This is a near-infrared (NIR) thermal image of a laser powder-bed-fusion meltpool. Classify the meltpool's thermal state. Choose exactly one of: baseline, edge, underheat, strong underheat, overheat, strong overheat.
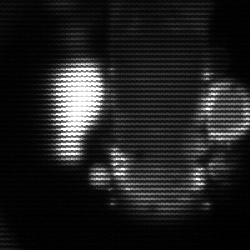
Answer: strong underheat